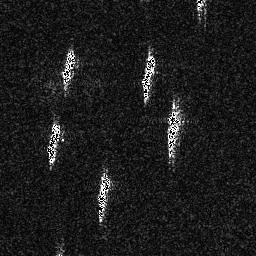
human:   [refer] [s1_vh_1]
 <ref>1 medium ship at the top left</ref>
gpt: <box>[[23, 17, 29, 34, 0]]</box>

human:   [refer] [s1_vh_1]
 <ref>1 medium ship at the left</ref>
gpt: <box>[[17, 46, 23, 64, 0]]</box>

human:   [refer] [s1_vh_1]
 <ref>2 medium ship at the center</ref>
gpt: <box>[[64, 40, 70, 61, 0]], [[54, 21, 60, 39, 0]]</box>